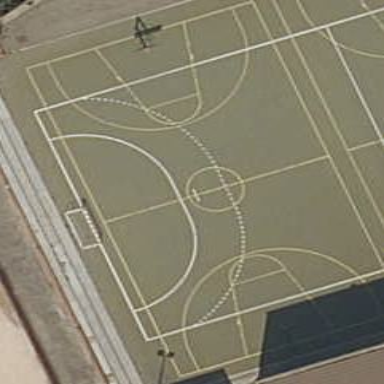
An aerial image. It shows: Basketball court in the leisure land pitch.